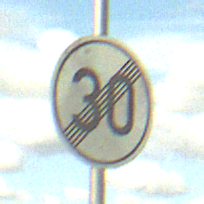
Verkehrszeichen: EndeGeschwindigkeit30
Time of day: Midday
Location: Outdoor (RoadRail)
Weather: PartlyCloudy
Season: NotSpecified
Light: Natural